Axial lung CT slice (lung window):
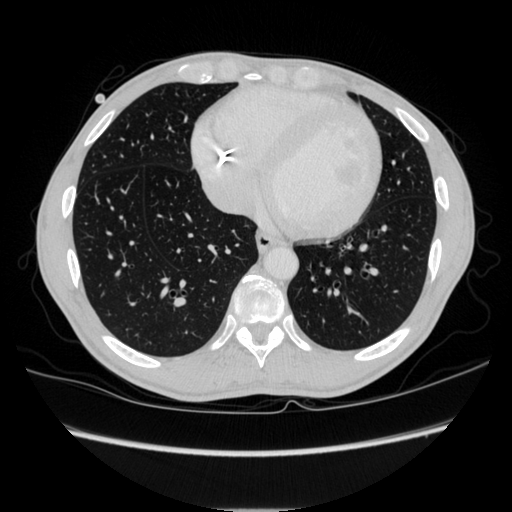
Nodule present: no